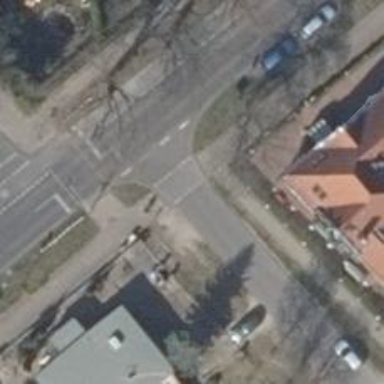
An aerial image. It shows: Road with "give way" sign.